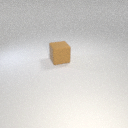
large brown rubber cube